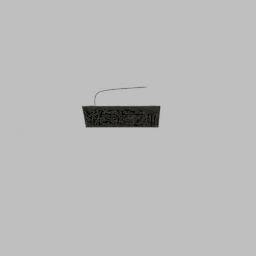
Label: electronics